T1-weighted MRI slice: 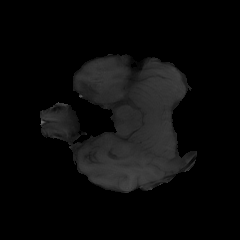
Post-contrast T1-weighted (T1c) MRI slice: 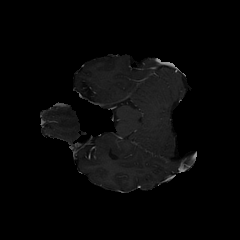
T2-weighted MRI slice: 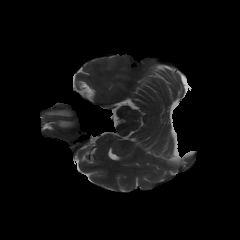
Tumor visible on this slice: yes